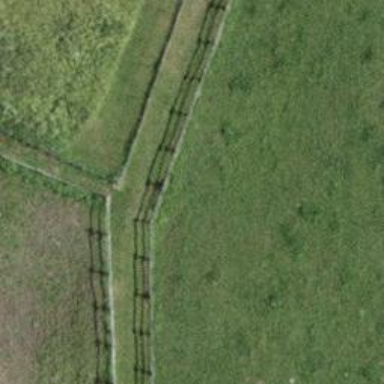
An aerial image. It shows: Path on the ground.